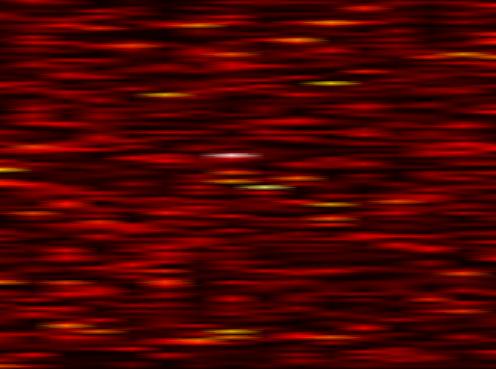
Label: UFMC